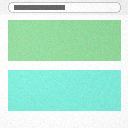
Screen state: on